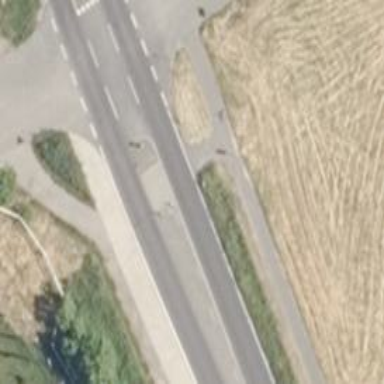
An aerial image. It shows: Asphalt path.